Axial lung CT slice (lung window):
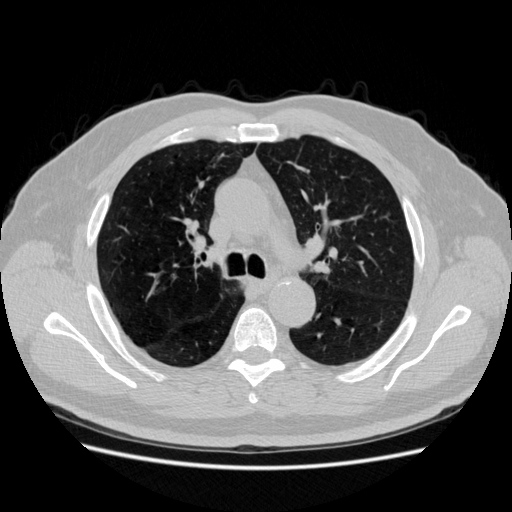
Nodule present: no